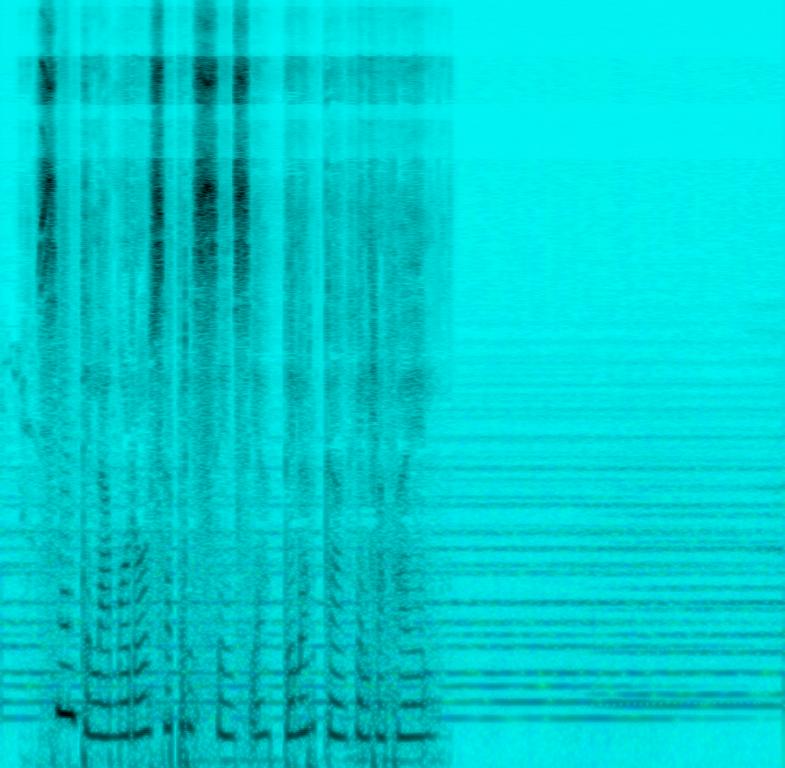
This is a meditation track. There is a mellow sounding ambient synth in the background. A female voice can be heard speaking gently in the Spanish language. The general atmosphere of the track is calm.